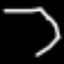
Label: octagon